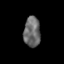
Tissue: skin
Cell type: Myeloid cells
Senescence score: 0.2523
Nuclear area (px): 490
Mean DAPI intensity: 106.084